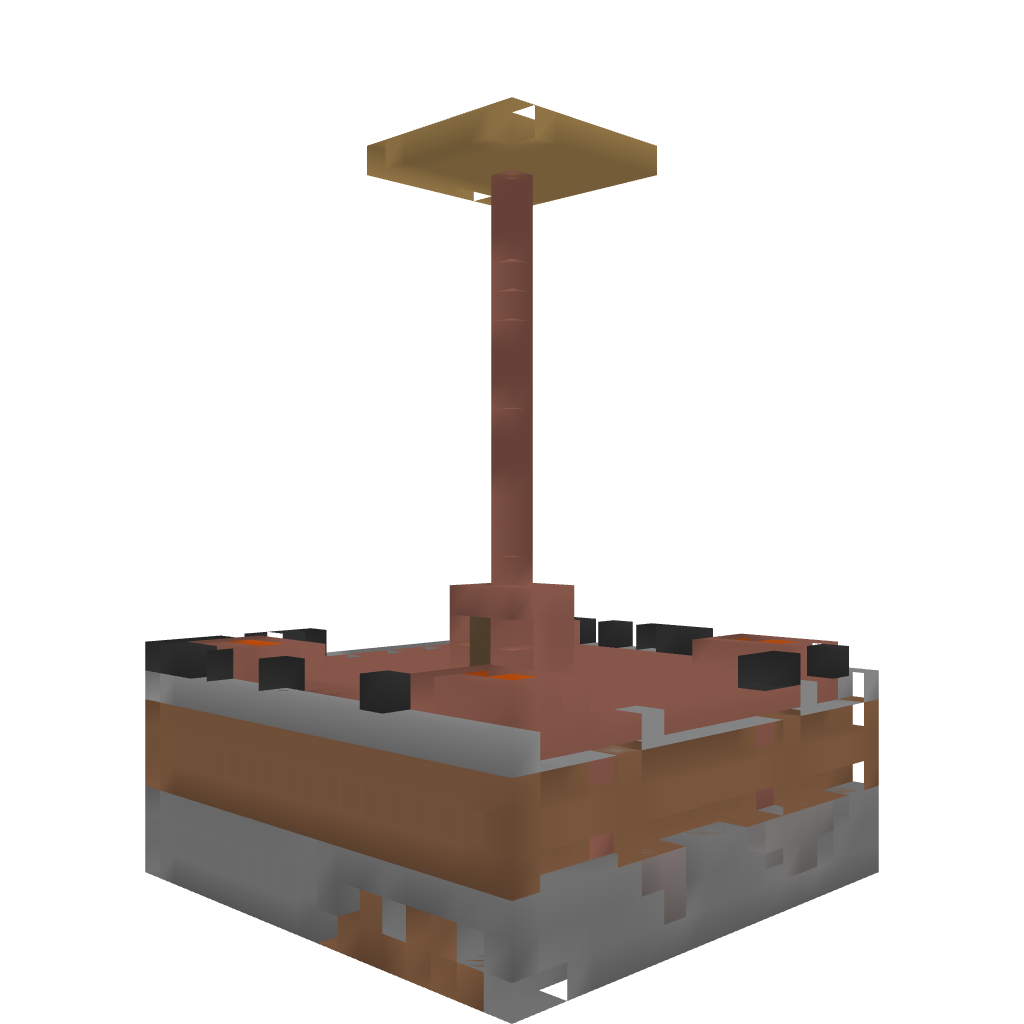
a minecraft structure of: Underground base v2